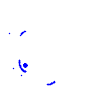
Particle: pion